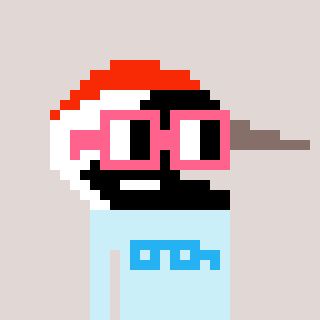
a pixel art character with square pink glasses, a crane-shaped head and a cold-colored body on a warm background